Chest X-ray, AP view. Patient: 53 years old, sex M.
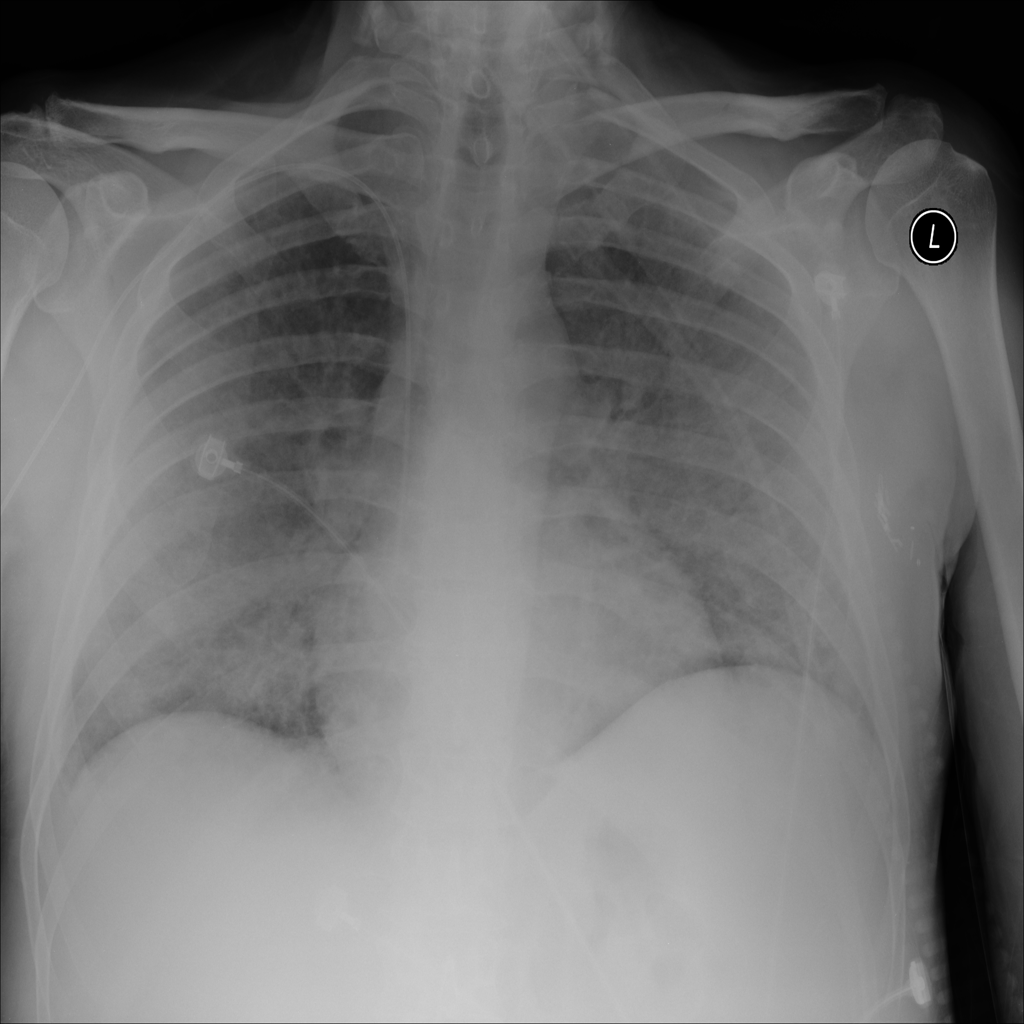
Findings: No Finding